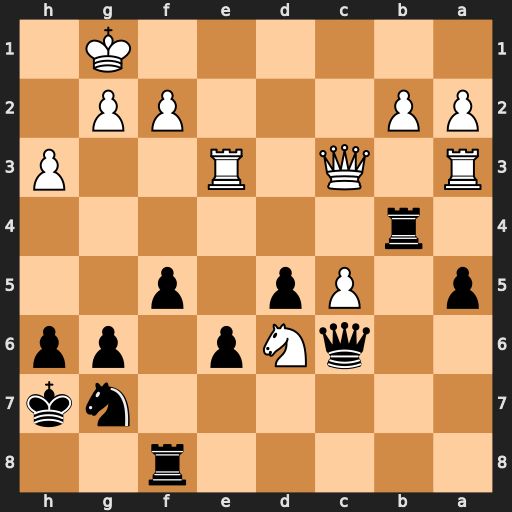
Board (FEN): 5r2/6nk/2qNp1pp/p1Pp1p2/1r6/R1Q1R2P/PP3PP1/6K1
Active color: b
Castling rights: -
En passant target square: -
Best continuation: d4 Qc1 dxe3